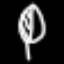
Label: leaf